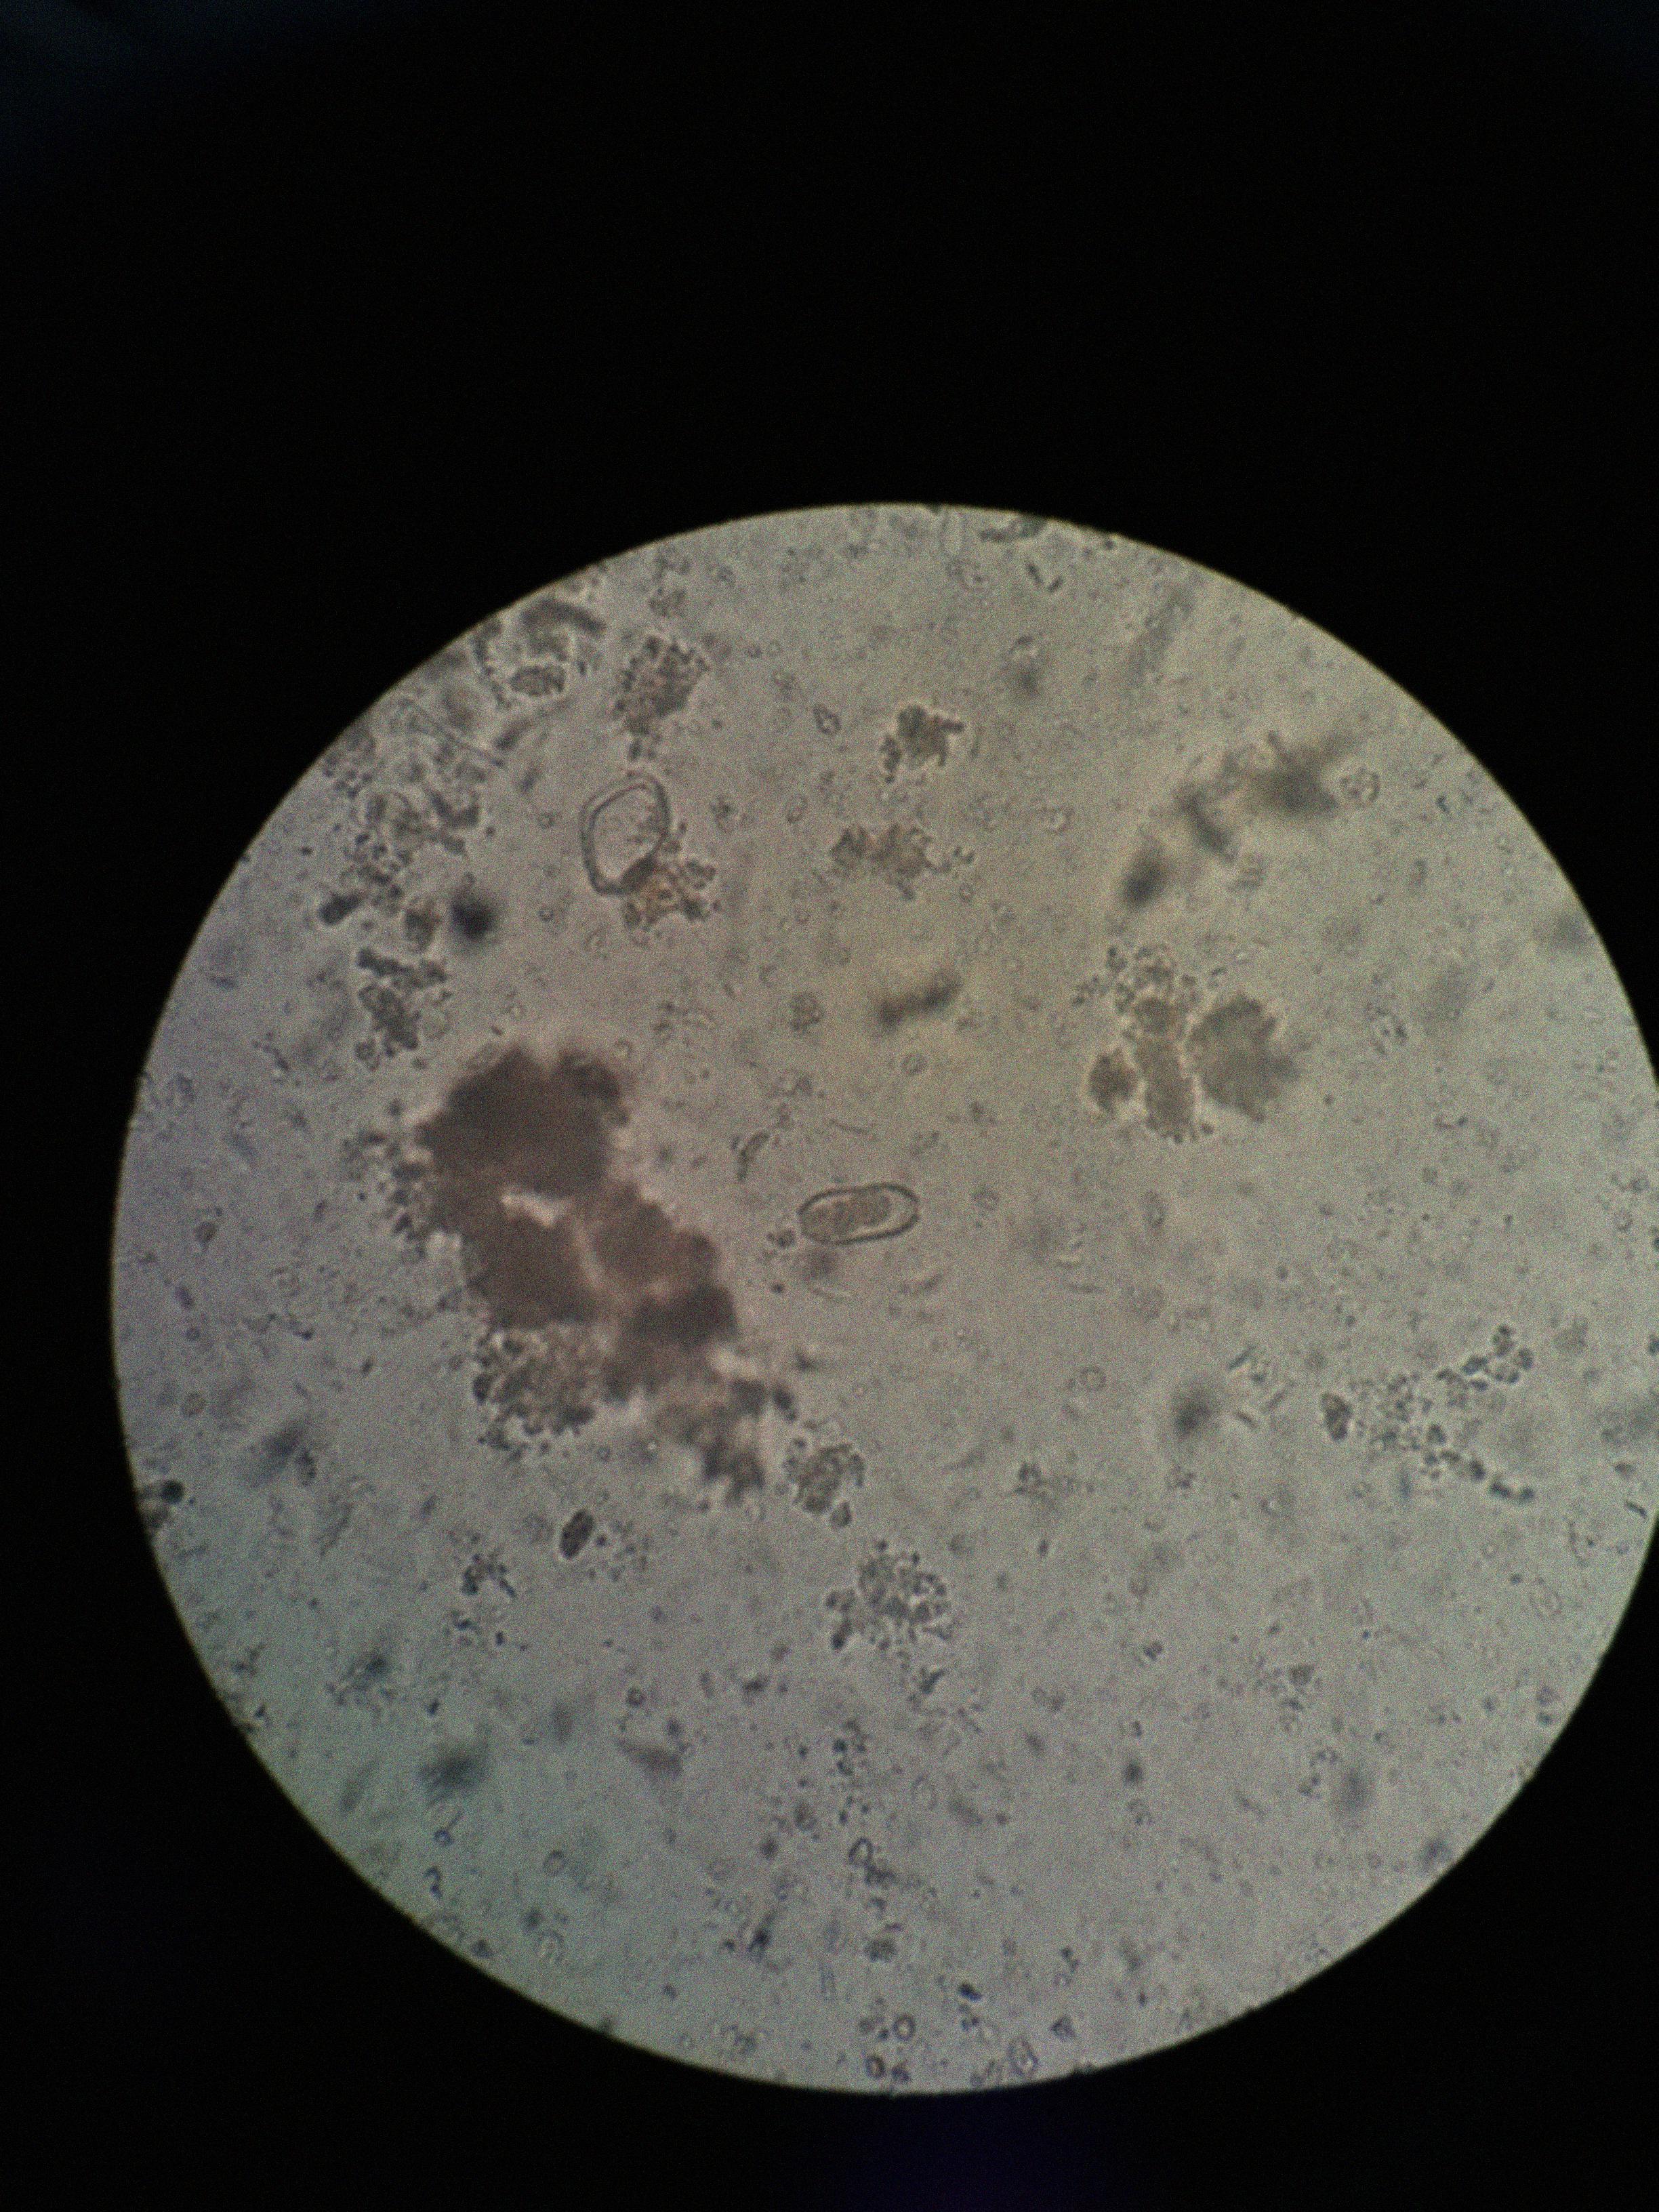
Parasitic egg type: Capillaria philippinensis